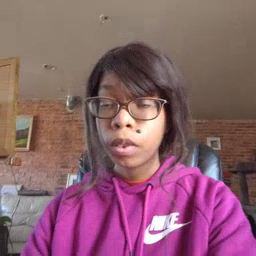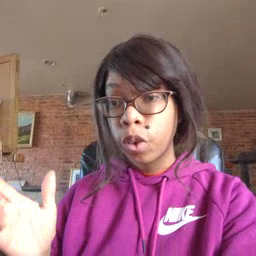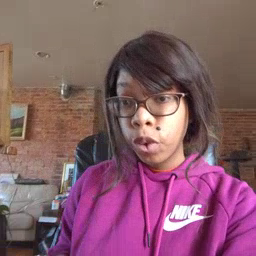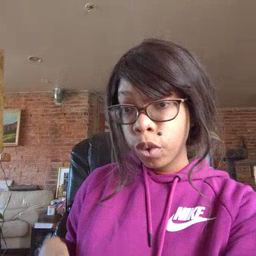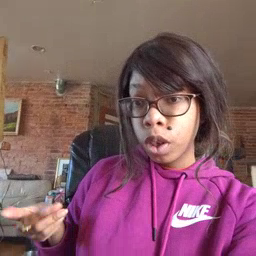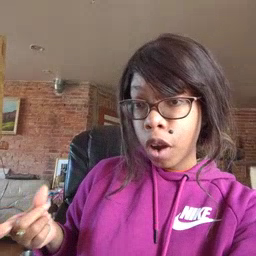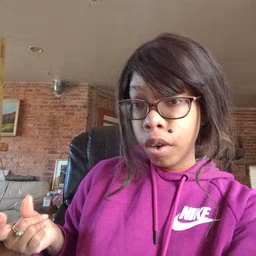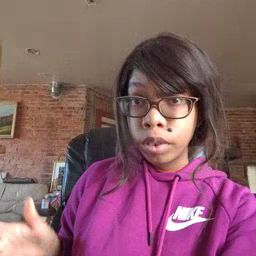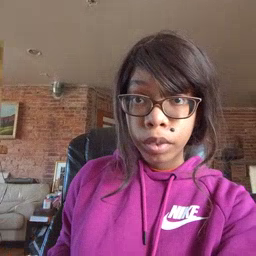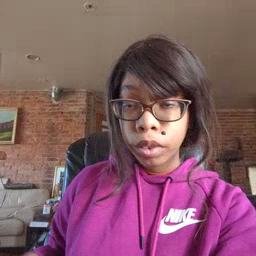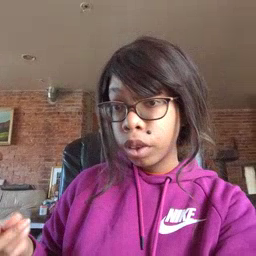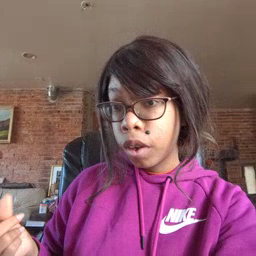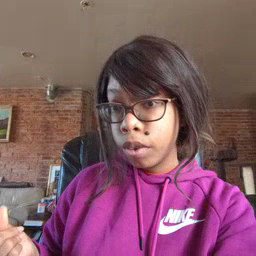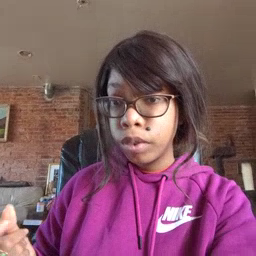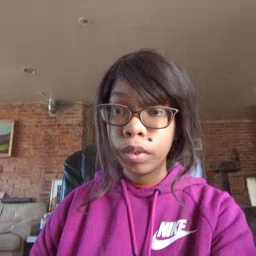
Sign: dog